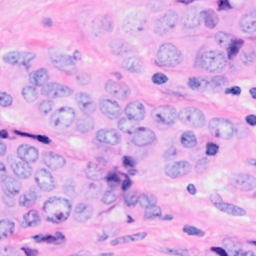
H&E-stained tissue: Breast